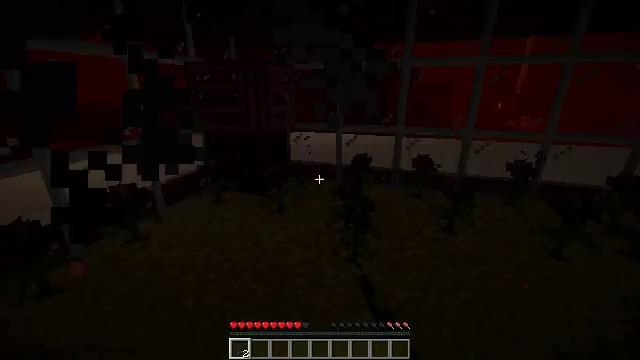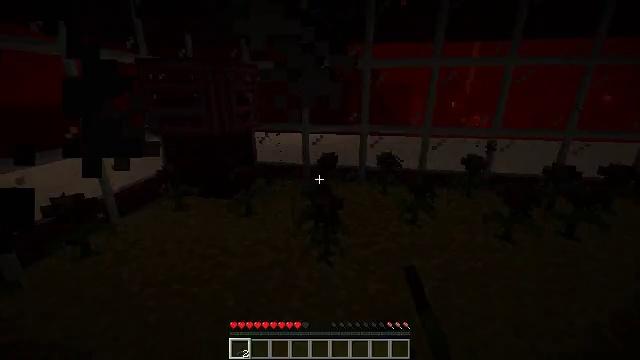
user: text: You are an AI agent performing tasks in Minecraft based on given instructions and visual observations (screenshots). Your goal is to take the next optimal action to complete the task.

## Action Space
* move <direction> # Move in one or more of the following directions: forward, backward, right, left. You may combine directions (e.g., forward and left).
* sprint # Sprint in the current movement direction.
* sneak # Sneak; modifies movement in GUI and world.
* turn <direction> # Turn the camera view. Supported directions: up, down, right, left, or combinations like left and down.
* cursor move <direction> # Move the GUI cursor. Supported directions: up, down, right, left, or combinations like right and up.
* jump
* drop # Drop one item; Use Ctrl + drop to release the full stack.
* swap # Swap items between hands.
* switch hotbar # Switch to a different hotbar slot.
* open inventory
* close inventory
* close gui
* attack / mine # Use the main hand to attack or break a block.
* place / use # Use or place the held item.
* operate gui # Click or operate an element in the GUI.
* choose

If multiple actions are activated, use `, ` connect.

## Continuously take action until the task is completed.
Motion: motion action
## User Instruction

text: Collect the rare wither rose.
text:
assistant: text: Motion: turn right
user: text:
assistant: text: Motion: no_op